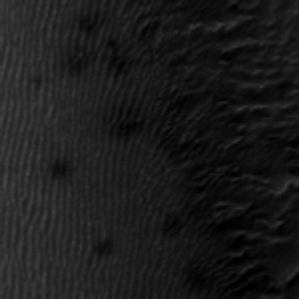
Label: frost